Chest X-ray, AP view. Patient: 76 years old, sex F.
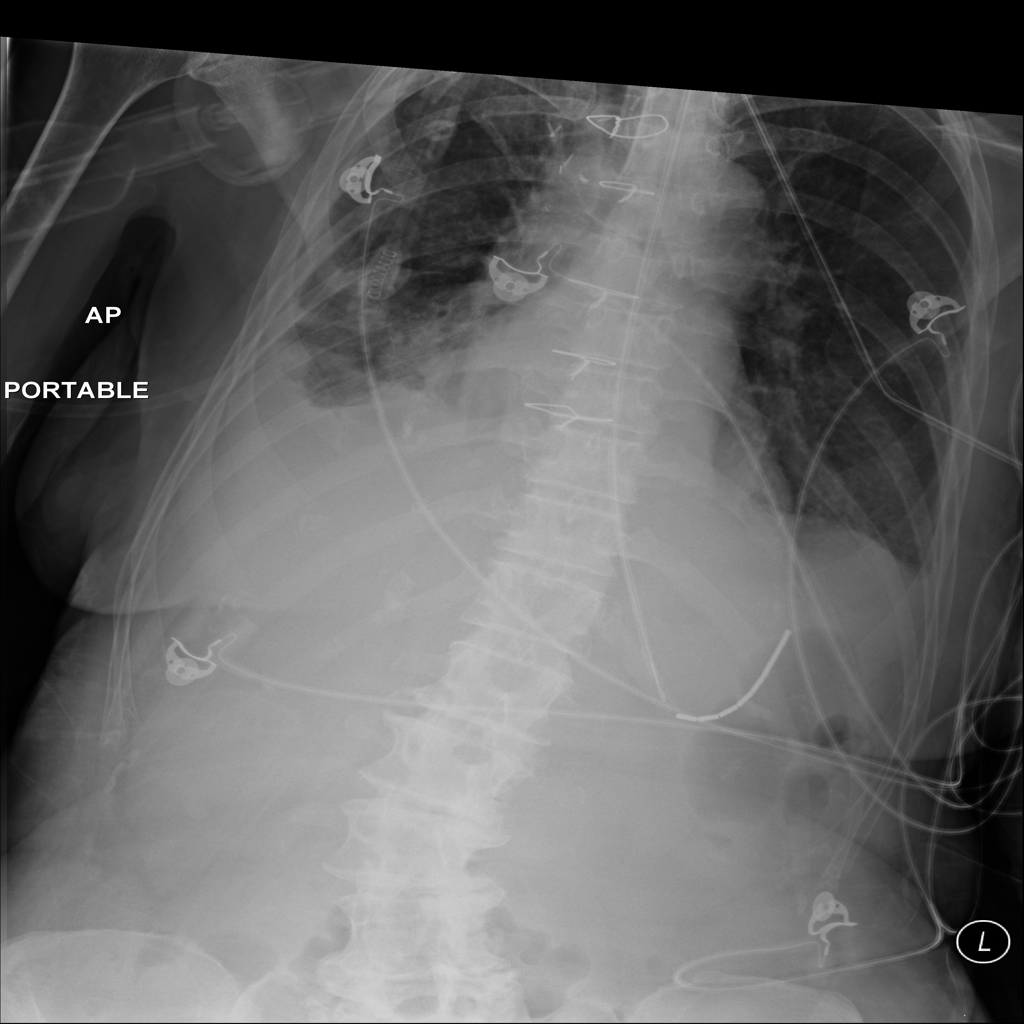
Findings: Nodule, Pleural_Thickening